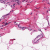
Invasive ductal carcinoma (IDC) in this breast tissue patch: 0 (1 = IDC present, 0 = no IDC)